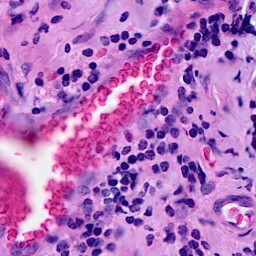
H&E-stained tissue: Breast